Question: I have a React.Js and .NetCore web app deployed on Azure Web apps where I have chosen Linux as its operating system. I have code that saves an image into the wwwroot (root folder):

In development, I am able to save and retrieve the image. But once deployed on Azure it does not work. I have chosen the free tier where it says there is 1 GB disk storage. Is there a way to save into this?
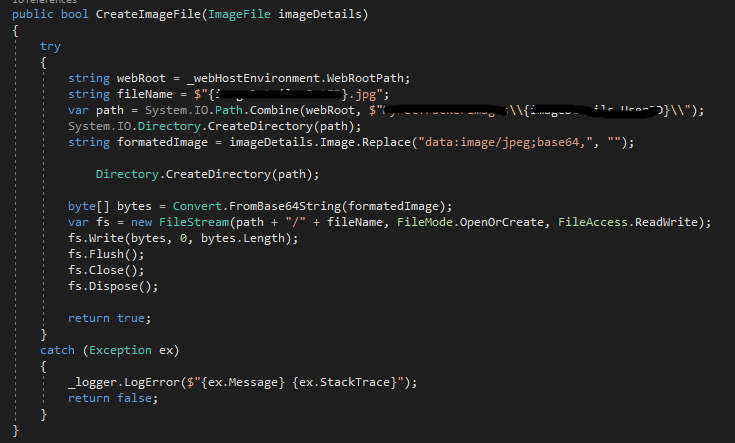
Answer: You can just follow <URL> to let your .NetCore web app to serve static image files.
In my case,my images are saved under path 'wwwroot/images' just as this doc indicated. And this is the result below:
<URL>
Access this img:
<URL>
Create folders dynamically:
I created 2 folders with name: 'someuserid' and 'abcd', just as below:
<URL>
images also could be accessed by this way:
<URL>
You can also try it by this link:
<URL>